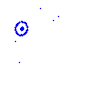
Particle: electron